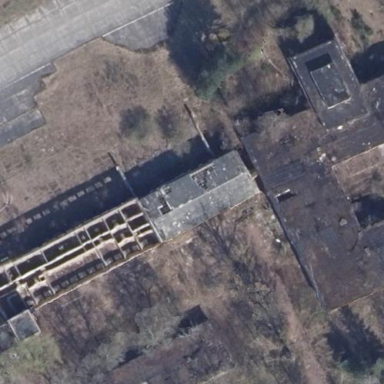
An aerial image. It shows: Ruins of building.